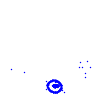
Particle: electron